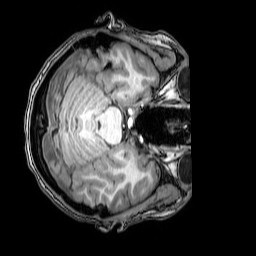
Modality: T1w
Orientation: axial
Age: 21
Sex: female